Question: It seems that 'helloworld.js' gets loaded multiple times based on the number of times I click '#load'. I say this because when I look at Google Chromes Developer Tools Network tab, it shows 'helloworld.js' as many times as I click '#load'.
'''
$(document).ready(function() {
$("#load").click(function(){
$.getScript('helloworld.js', function() {
hello();
});
});
});
'''
The 'hello()' function looks like this:
'''
function hello(){
alert("hello");
}
'''
Is it possible to detect if 'helloworld.js' has already loaded?
So if it hasn't loaded, load it, and if it has loaded, don't load it.
This is what Developer Tools currently shows me if I click the '#load' button 4 times:

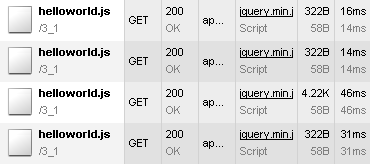
Answer: Another option is letting '.getScript()' run but let it take the script from browser's cache so you won't have it reloaded each and every time.
To achieve this, add such code:
'''
$.ajaxSetup({
cache: true
});
'''
This is taken from the <URL>.